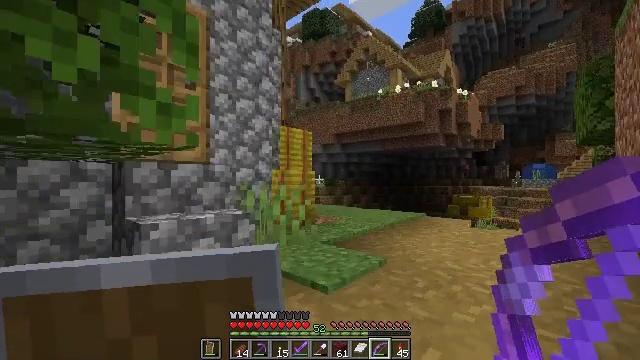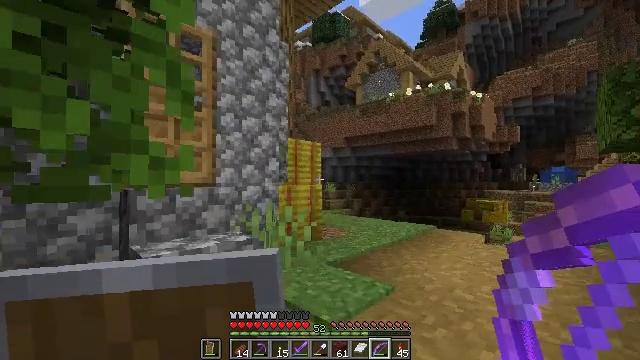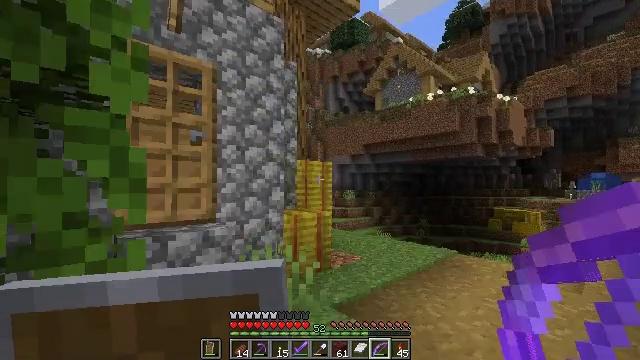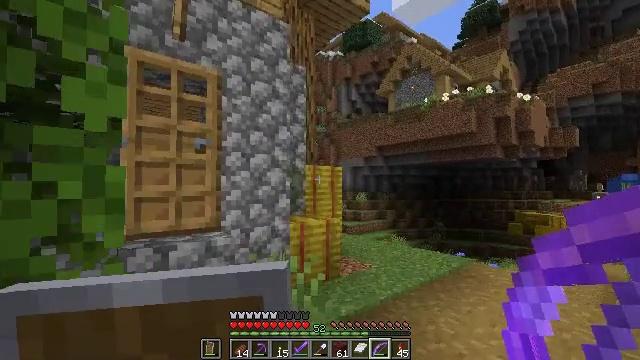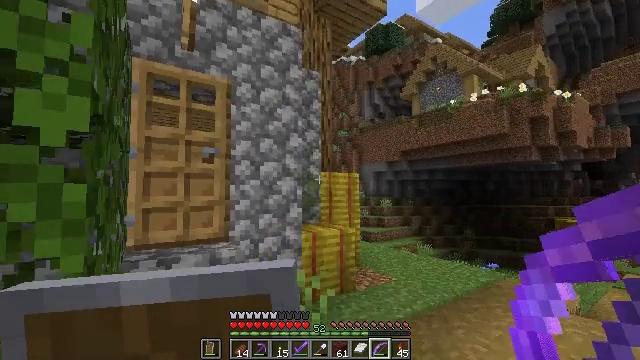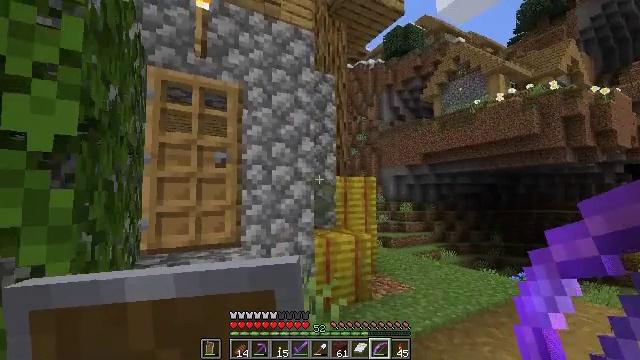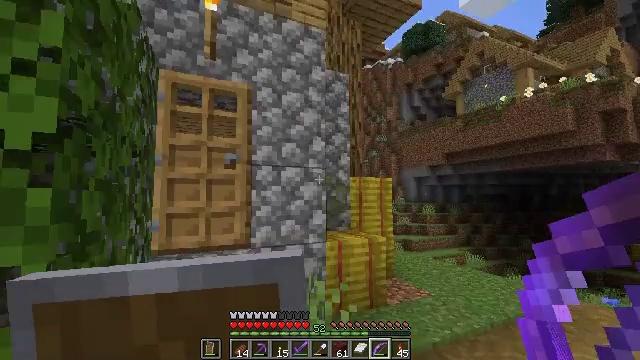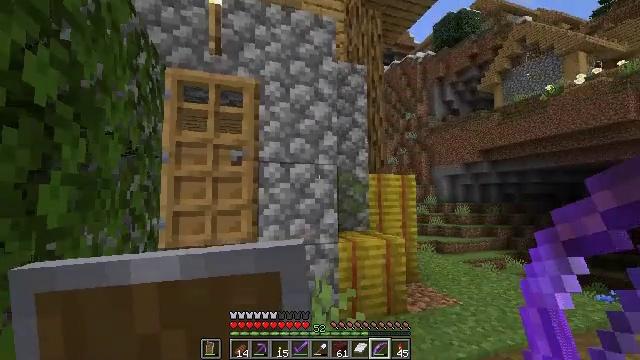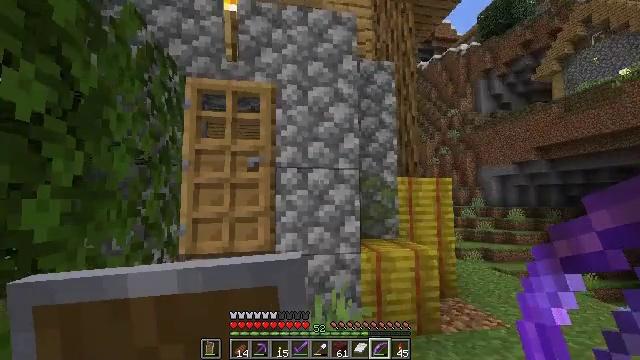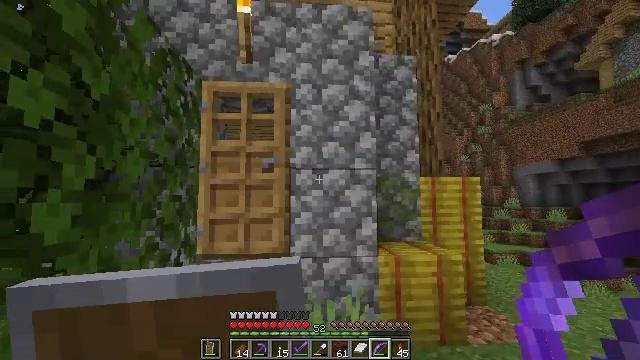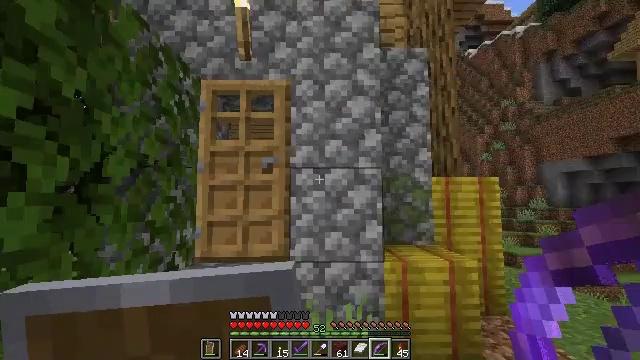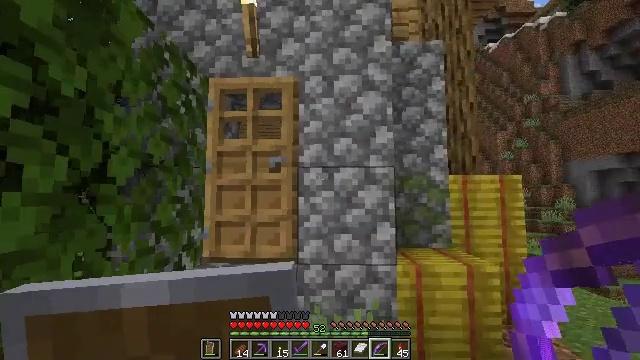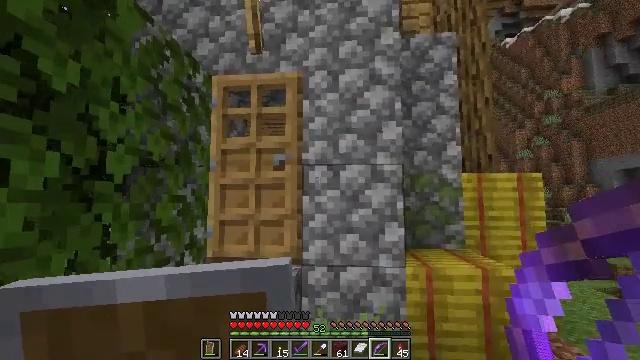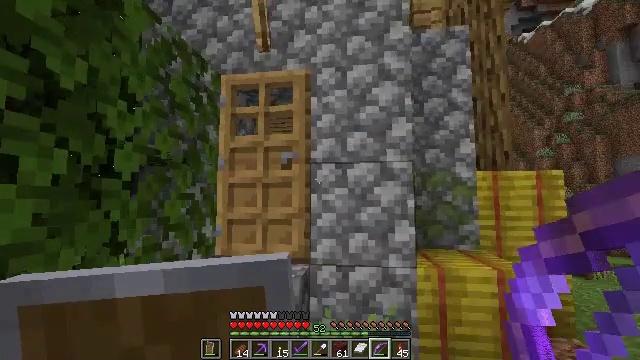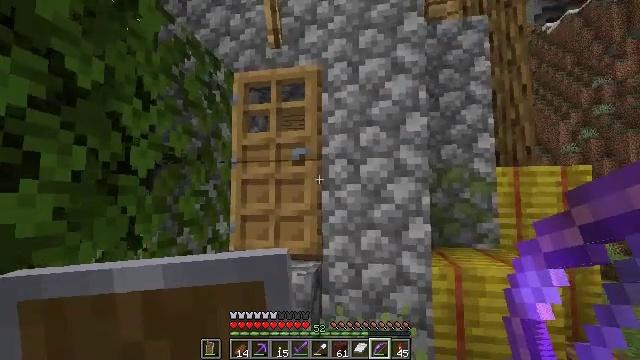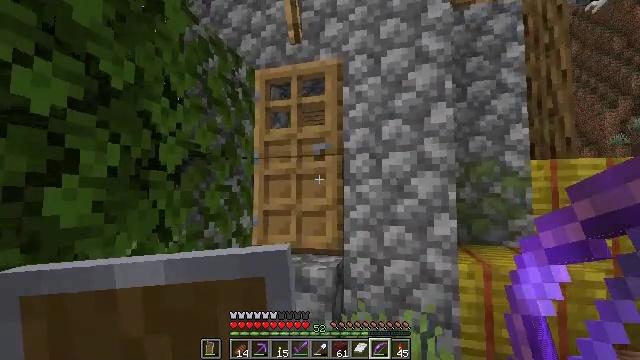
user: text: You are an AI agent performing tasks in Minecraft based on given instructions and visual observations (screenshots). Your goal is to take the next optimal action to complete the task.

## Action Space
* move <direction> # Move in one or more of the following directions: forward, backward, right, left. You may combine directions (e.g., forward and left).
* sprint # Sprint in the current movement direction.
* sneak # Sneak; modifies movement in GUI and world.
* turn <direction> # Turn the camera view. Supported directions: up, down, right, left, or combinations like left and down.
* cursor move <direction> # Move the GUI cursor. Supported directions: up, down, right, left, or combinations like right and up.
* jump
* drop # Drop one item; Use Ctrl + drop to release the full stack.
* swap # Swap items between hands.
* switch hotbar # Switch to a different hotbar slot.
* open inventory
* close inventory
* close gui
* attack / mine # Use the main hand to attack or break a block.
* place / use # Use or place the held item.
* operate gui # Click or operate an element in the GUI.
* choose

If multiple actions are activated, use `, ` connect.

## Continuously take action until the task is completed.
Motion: motion action
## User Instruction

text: Collect the bell.
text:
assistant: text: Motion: move forward and move right, turn left
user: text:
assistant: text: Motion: move forward and move right, turn left and up
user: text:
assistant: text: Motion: move forward and move right, turn left
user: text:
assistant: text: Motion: move forward and move right, turn left and up
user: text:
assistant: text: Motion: move forward and move right, turn left
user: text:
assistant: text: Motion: move forward and move right, turn left
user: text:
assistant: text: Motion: move forward and move right, turn left
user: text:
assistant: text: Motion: move forward and move right, turn left
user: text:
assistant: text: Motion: move forward and move right, turn left
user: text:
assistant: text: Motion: move forward, turn left
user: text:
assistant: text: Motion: turn left
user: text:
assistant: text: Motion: turn left
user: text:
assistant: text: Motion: turn left
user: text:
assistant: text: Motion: turn left
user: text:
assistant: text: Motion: turn left
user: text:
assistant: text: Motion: turn left and down
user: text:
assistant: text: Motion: turn left
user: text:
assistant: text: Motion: no_op
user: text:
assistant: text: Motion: use / place
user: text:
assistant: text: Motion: move forward, use / place
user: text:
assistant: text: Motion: move forward, use / place
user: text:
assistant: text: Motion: move forward
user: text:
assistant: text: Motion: move forward
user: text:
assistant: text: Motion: move forward
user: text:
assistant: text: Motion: move forward, turn down
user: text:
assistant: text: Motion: move forward, turn down
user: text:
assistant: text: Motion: move forward, turn down
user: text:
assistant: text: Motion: move forward, turn down
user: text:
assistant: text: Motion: move forward, turn right and down
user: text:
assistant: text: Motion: move forward, turn right and down